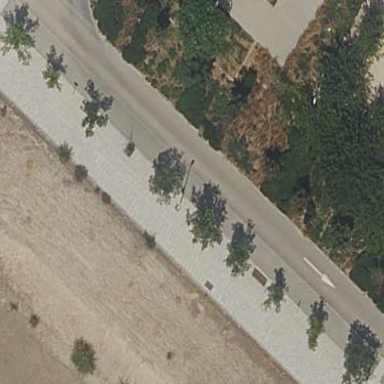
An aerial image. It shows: Street-side parking area.